Interaction volume radius: 5 \u00c5
Interaction volume height: 30 \u00c5
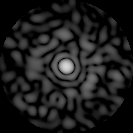
Disorder parameter: 0.8381